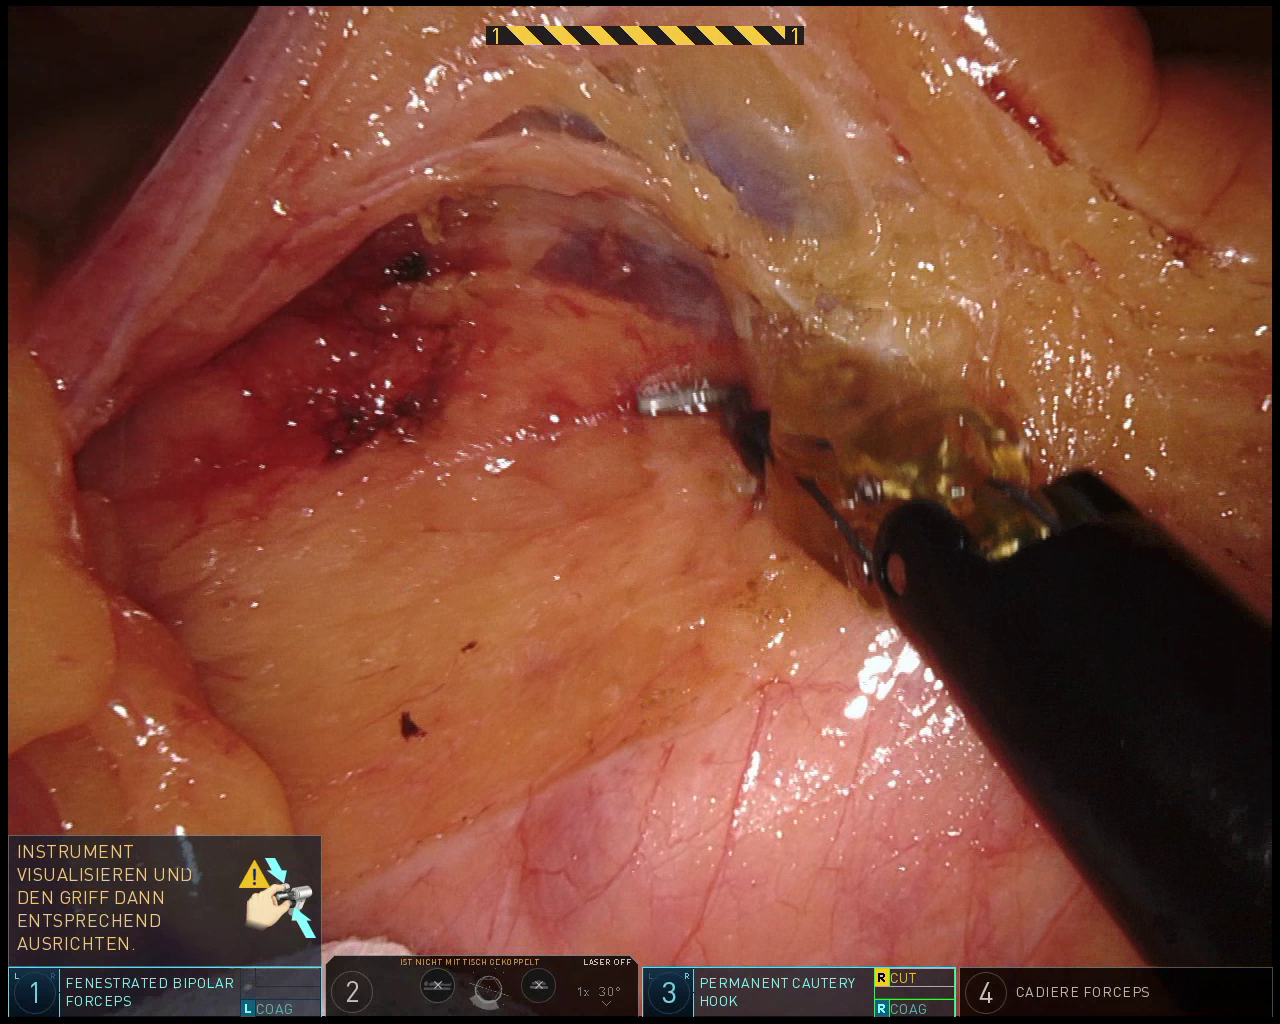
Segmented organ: intestinal_veins
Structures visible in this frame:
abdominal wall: no
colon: no
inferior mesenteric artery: no
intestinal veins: yes
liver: no
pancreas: no
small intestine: no
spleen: no
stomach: no
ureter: no
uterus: no
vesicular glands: no